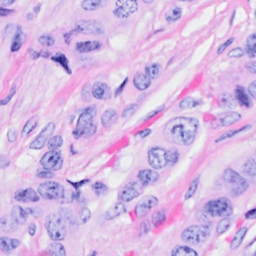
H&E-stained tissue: Breast